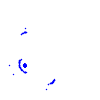
Particle: proton